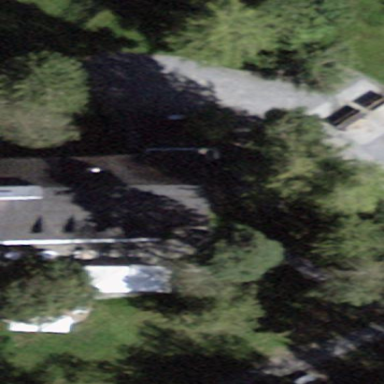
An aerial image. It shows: Restaurant in building.